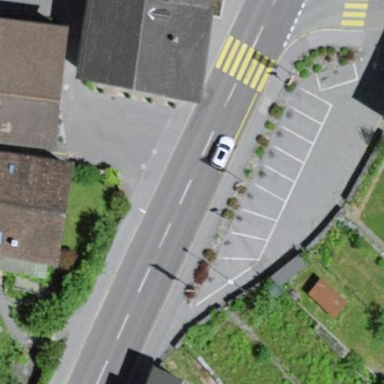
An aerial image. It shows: Parking area with surface.